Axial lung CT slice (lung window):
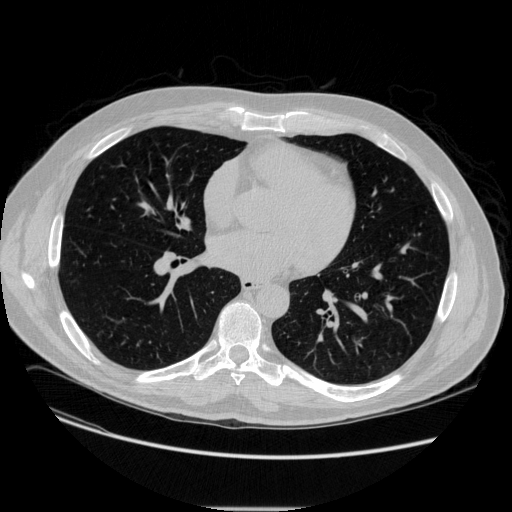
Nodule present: no